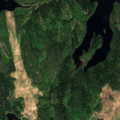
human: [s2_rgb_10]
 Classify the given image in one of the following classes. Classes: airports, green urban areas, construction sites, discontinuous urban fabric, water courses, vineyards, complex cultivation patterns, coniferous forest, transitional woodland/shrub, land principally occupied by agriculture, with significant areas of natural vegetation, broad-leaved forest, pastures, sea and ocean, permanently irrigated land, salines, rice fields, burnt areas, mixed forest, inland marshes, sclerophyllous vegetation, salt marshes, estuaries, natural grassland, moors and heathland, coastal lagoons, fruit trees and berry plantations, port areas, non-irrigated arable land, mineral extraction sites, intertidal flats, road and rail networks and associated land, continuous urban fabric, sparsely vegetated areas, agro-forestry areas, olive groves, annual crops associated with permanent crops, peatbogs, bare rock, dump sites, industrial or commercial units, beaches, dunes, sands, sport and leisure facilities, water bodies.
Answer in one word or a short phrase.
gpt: coniferous forest, mixed forest, water bodies